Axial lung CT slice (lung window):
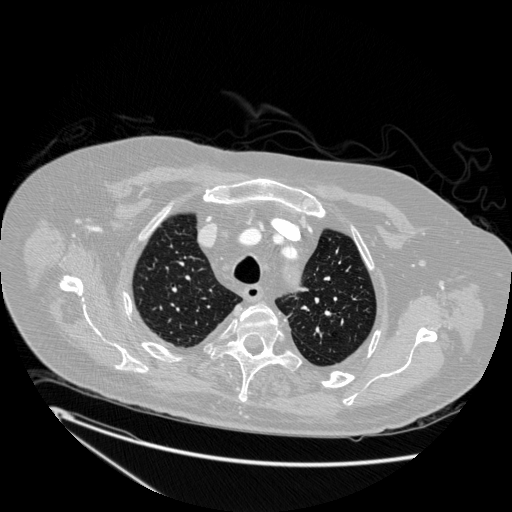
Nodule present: no